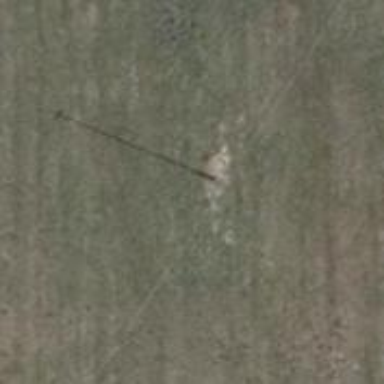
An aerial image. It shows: Power pole.